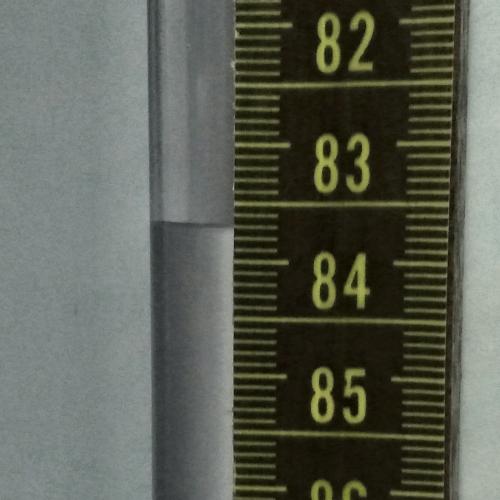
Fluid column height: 83.7 cm